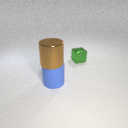
large brown metal cylinder above large blue rubber cylinder